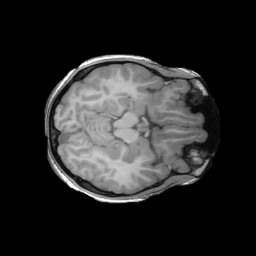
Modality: T1w
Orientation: axial
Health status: ill
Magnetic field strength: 3 T